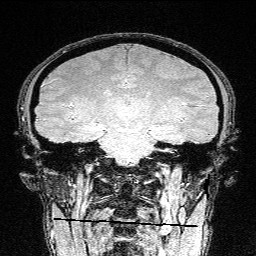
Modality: FLASH
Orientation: sagittal
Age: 31
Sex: female